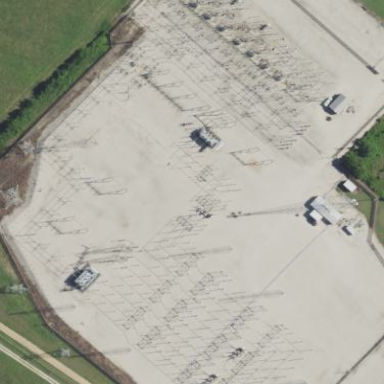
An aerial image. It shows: Fenced power substation at the transmission level.